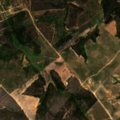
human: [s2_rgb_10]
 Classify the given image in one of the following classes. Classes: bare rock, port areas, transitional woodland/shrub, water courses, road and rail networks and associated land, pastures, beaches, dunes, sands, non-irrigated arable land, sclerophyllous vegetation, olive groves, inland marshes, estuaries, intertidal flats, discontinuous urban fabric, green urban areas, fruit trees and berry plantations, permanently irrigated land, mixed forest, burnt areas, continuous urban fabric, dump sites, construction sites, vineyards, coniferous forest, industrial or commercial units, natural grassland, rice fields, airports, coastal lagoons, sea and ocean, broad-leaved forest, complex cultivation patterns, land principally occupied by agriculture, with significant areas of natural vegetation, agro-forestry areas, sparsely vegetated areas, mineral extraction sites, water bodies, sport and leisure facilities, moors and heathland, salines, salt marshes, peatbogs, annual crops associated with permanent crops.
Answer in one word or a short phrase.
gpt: olive groves, broad-leaved forest, mixed forest, transitional woodland/shrub